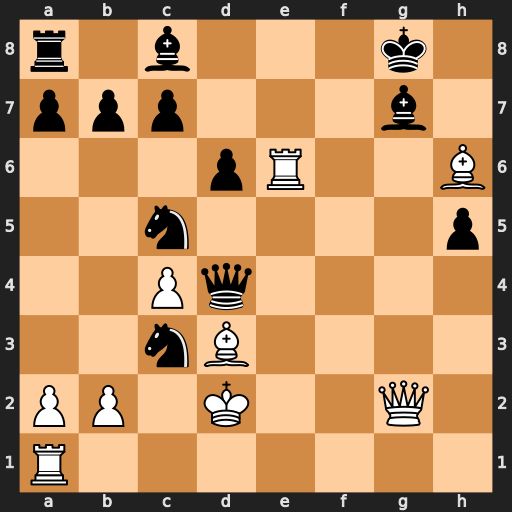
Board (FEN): r1b3k1/ppp3b1/3pR2B/2n4p/2Pq4/2nB4/PP1K2Q1/R7
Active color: w
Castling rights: -
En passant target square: -
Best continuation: Re8+ Kf7 Qg6#